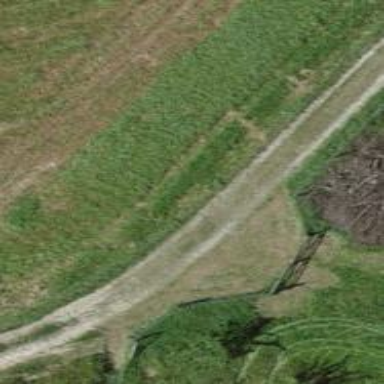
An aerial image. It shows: Track road with grade3 tracktype.